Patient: sex F, age 51
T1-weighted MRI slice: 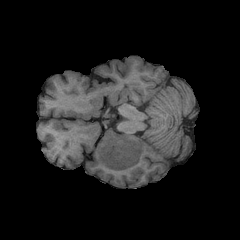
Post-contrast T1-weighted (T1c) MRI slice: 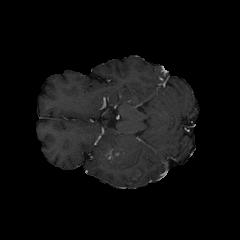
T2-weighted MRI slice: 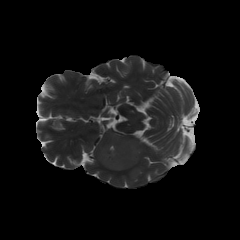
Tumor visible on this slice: yes
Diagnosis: Glioblastoma, IDH-wildtype
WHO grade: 4